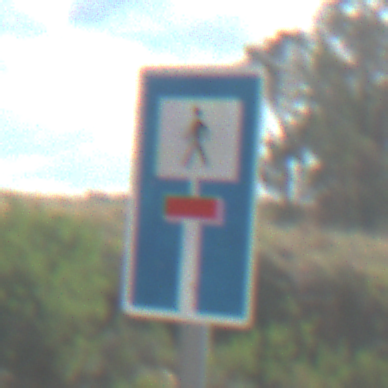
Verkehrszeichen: SackgasseFussgaengerDurchlaessig
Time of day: Midday
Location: Outdoor (Nature)
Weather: PartlyCloudy
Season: NotSpecified
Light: Natural